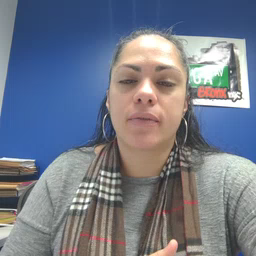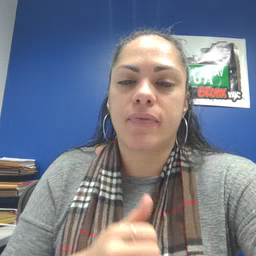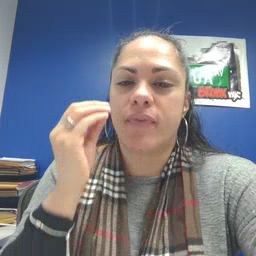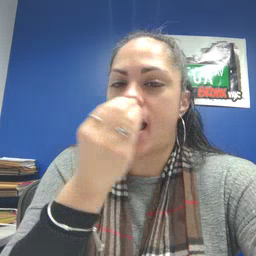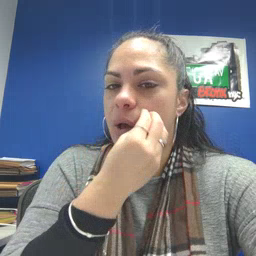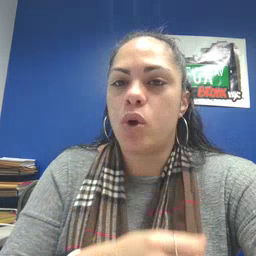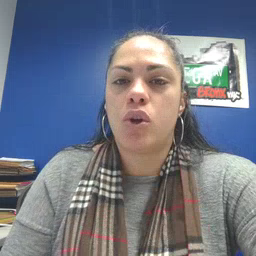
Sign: flower